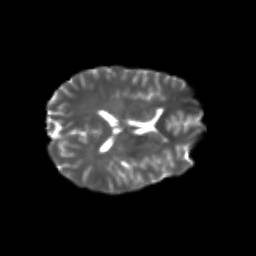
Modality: T2w
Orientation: axial
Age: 23
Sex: female
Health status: healthy
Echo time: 0.074 s